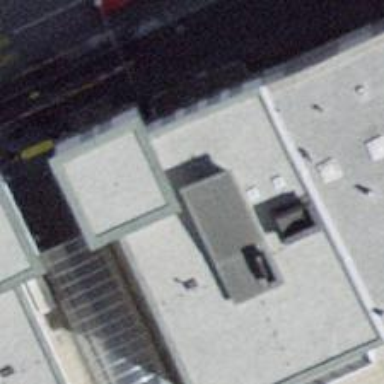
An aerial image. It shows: Restaurant.